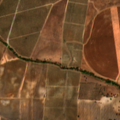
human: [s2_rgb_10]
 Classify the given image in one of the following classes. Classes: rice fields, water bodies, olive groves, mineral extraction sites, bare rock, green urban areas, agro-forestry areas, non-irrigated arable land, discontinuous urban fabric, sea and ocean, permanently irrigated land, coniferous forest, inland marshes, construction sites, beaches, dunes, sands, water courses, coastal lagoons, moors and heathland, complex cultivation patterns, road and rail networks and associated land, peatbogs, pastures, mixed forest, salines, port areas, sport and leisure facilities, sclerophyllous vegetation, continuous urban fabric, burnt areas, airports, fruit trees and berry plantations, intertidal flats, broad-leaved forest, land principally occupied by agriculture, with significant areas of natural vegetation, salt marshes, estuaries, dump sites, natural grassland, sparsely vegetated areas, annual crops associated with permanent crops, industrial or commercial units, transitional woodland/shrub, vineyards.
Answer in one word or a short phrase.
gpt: non-irrigated arable land, permanently irrigated land, olive groves